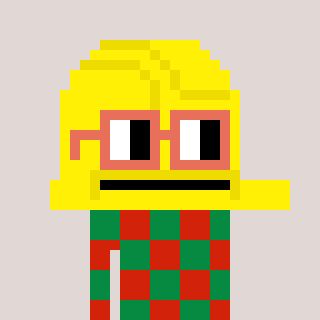
a pixel art character with square orange glasses, a construction helmet-shaped head and a red-colored body on a warm background